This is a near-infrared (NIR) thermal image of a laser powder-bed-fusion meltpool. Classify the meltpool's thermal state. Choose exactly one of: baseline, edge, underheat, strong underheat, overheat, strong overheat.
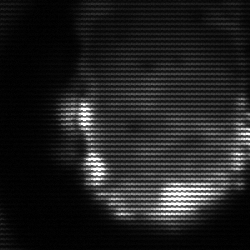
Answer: baseline